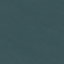
Land use / land cover class: SeaLake